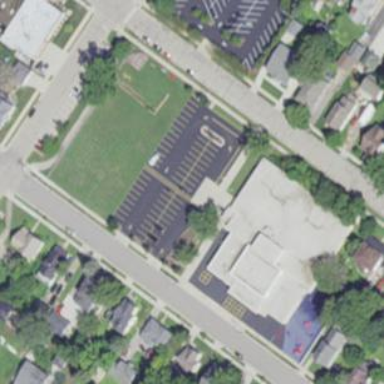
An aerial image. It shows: School.